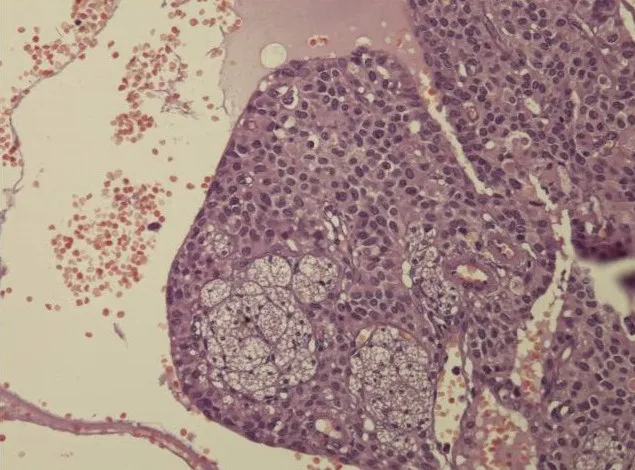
solid pseudopapillary neoplasm; cystic pattern with large hemorrhagic changes and foamy cells.
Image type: pathology (h&e)